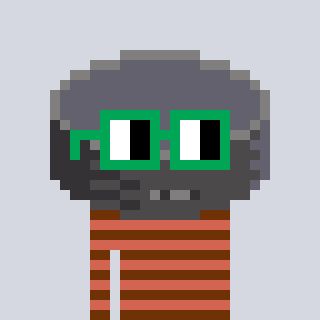
a pixel art character with square green glasses, a hockey puck-shaped head and a peachy-colored body on a cool background